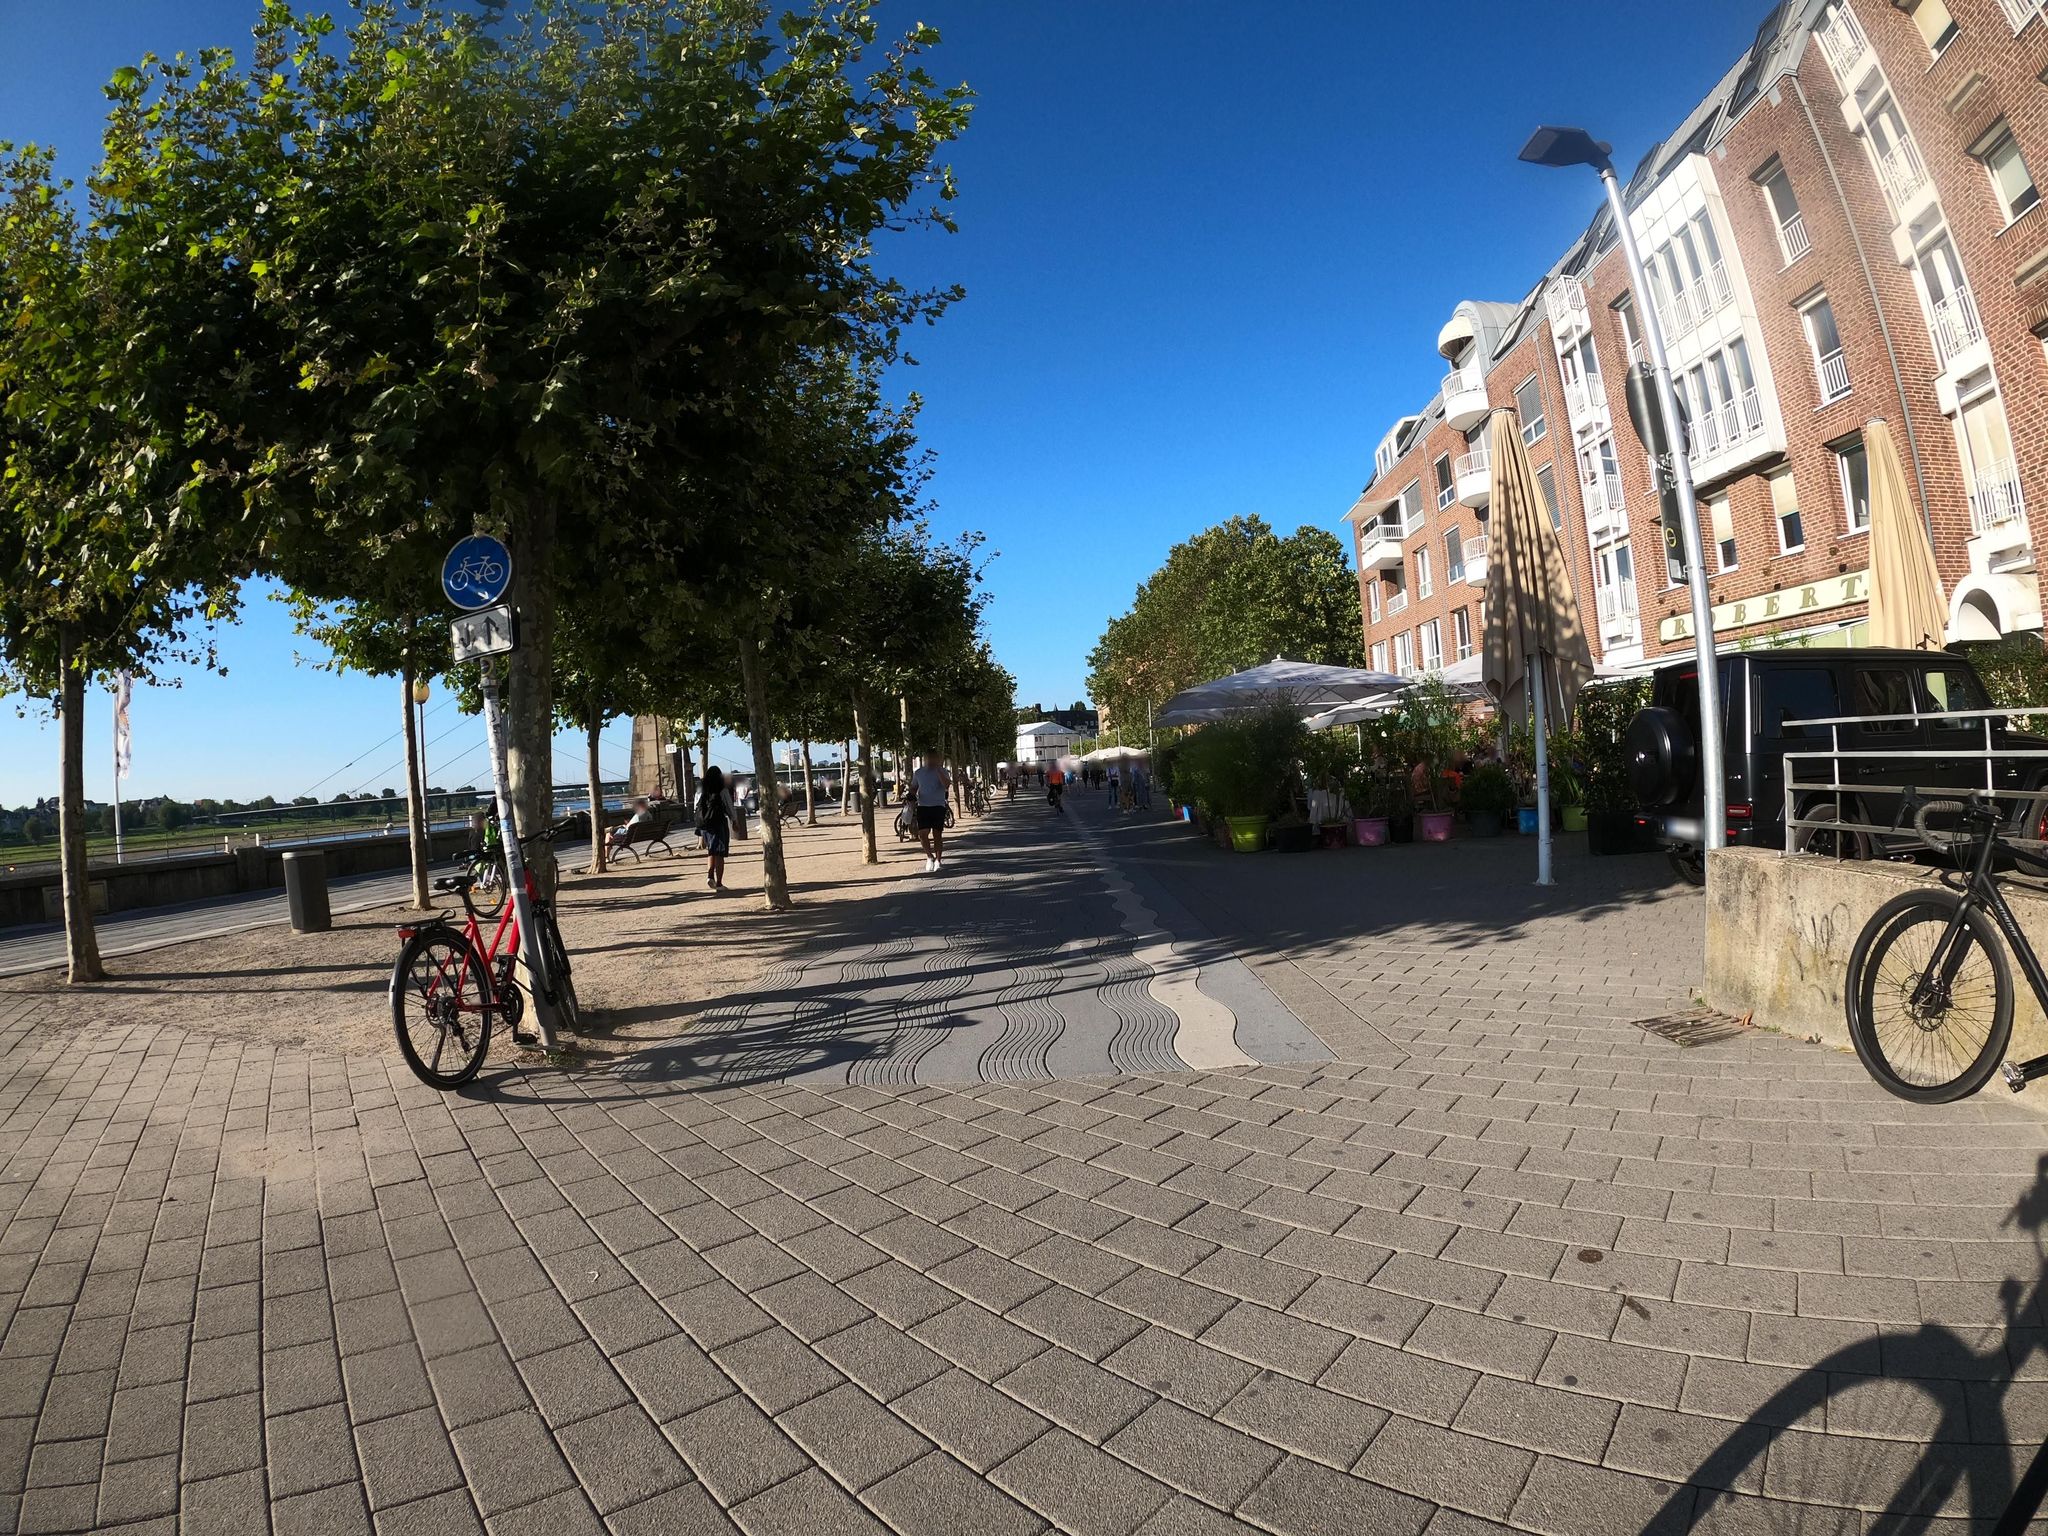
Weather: clear
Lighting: day
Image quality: good
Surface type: walking surface
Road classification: steps, pedestrian, footway
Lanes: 1
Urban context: urban centre
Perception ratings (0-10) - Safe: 7.33, Lively: 9.51, Beautiful: 6.81, Boring: 5.54, Depressing: 0.75, Wealthy: 3.5